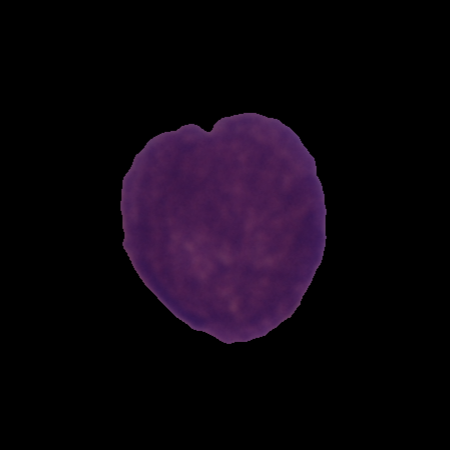
Label: cancer